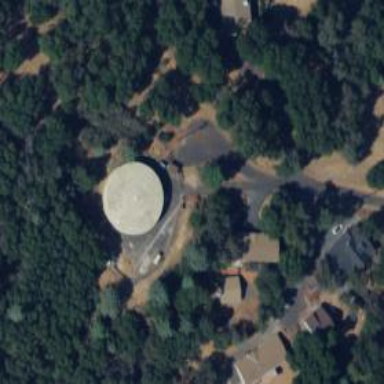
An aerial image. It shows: Water tower that is man-made.